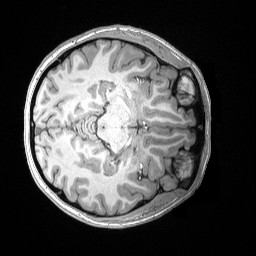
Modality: T1w
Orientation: axial
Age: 24
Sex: female
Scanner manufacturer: siemens
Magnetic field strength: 3 T
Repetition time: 2.2 s
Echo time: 0.00169 s